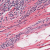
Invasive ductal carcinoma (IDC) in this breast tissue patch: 0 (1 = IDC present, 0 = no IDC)